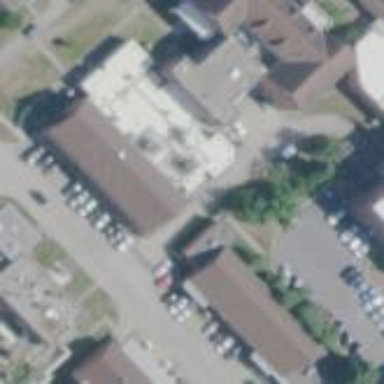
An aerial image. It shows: Commercial building.